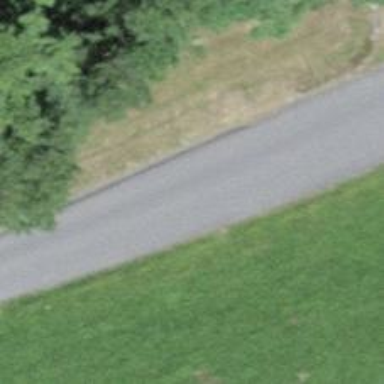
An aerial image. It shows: Unclassified paved road.